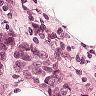
Metastatic tissue present: yes